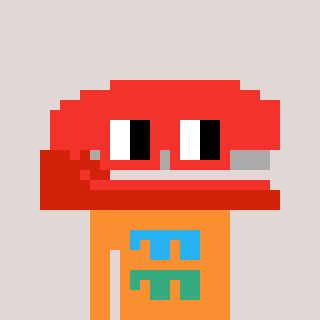
a pixel art character with square red glasses, a stapler-shaped head and a orange-colored body on a warm background